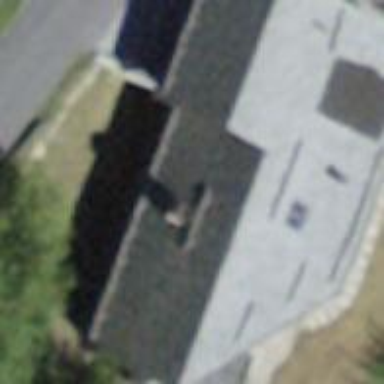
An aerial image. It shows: Gabled building with roof oriented along its structure.